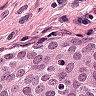
Metastatic tissue present: yes